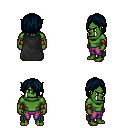
a pixel art fantasy rpg character, male body template, orc, green skin, black cape, magenta pants, raven bangs hairstyle, cloth bracers, four views (front, back, left, right), 2x2 character sprite sheet, small pixel art, hard edges, no anti-aliasing